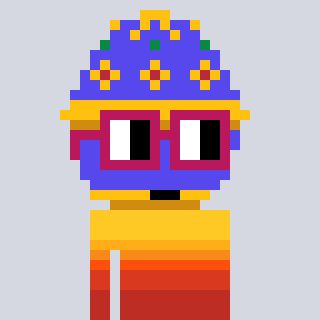
a pixel art character with square dark red glasses, a faberge-shaped head and a teal-colored body on a cool background